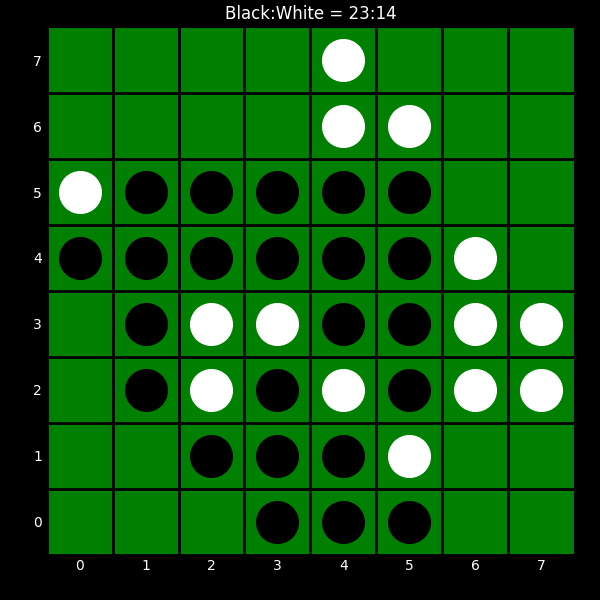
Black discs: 23
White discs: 14